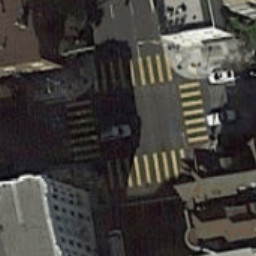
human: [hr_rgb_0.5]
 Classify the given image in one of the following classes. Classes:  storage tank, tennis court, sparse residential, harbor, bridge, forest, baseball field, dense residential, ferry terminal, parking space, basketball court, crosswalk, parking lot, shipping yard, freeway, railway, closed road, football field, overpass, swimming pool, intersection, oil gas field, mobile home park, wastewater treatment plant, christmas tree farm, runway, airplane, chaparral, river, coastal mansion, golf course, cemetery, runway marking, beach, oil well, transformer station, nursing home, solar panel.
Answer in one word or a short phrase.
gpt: crosswalk